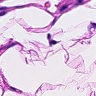
Metastatic tissue present: no